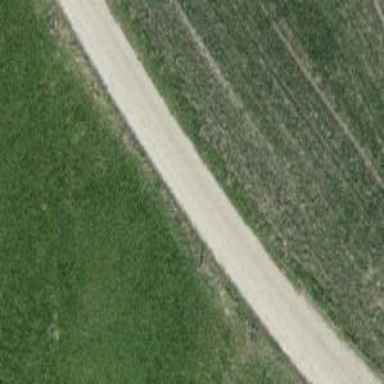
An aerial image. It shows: Gravel track with grade 3 tracktype.